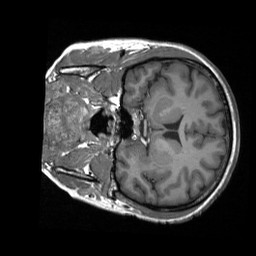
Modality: T1w
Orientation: coronal
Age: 27
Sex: female
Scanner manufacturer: siemens
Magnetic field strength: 3 T
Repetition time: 1.9 s
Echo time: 0.00226 s